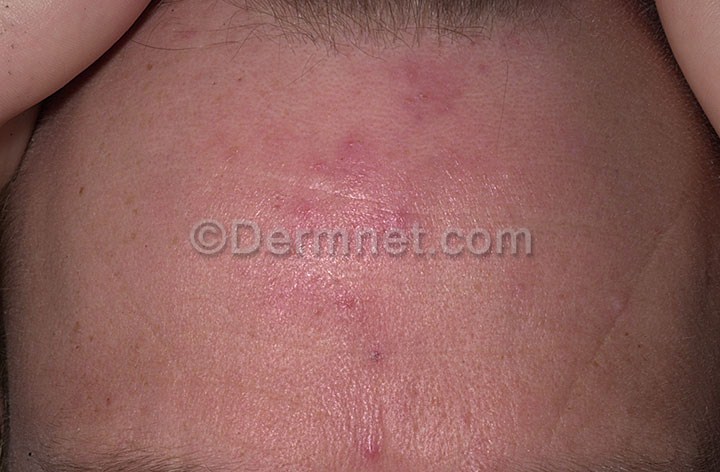
Disease: Acne and Rosacea Photos